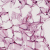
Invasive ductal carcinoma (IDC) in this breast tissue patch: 0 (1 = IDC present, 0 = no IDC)